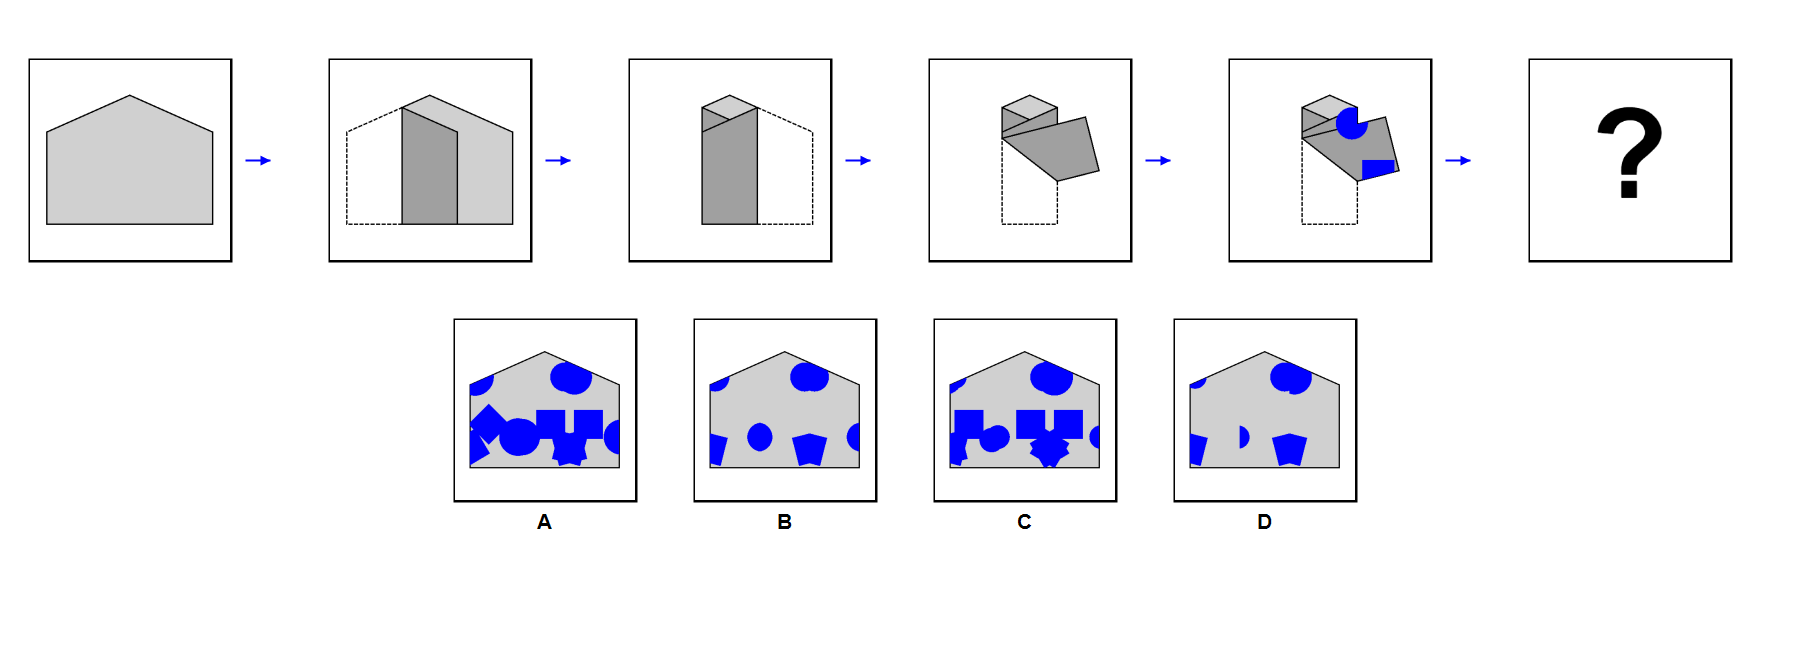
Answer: B